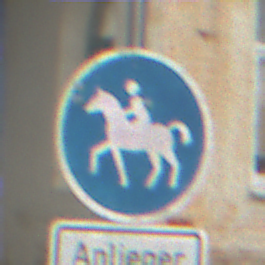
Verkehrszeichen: Reitweg
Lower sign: PersonengruppenFrei1
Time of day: MorningAfternoon
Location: Outdoor (Nature)
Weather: PartlyCloudy
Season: Autumn
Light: Natural